Interaction volume radius: 5 \u00c5
Interaction volume height: 45 \u00c5
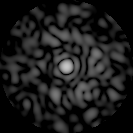
Disorder parameter: 0.8353